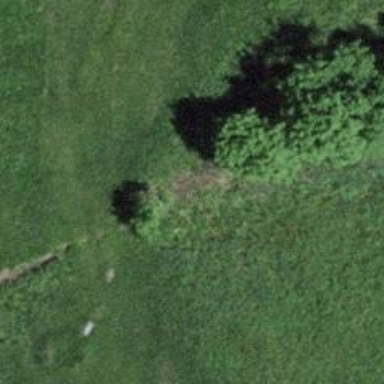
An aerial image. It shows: Culvert tunnel underneath ditch.